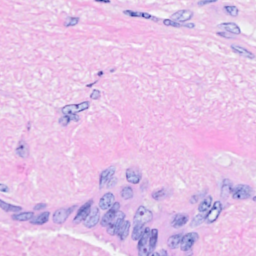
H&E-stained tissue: Breast